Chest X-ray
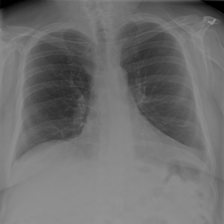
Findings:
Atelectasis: positive
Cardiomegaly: negative
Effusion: negative
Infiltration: negative
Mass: negative
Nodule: negative
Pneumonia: negative
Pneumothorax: negative
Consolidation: negative
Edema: negative
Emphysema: negative
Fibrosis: negative
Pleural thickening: negative
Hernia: negative